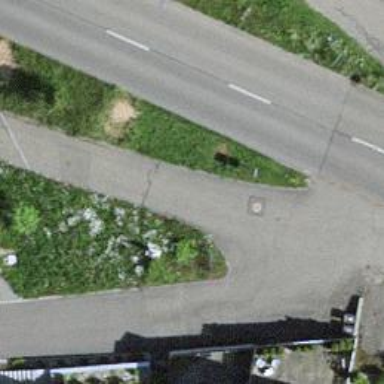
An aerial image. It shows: Wayside cross with historic significance.